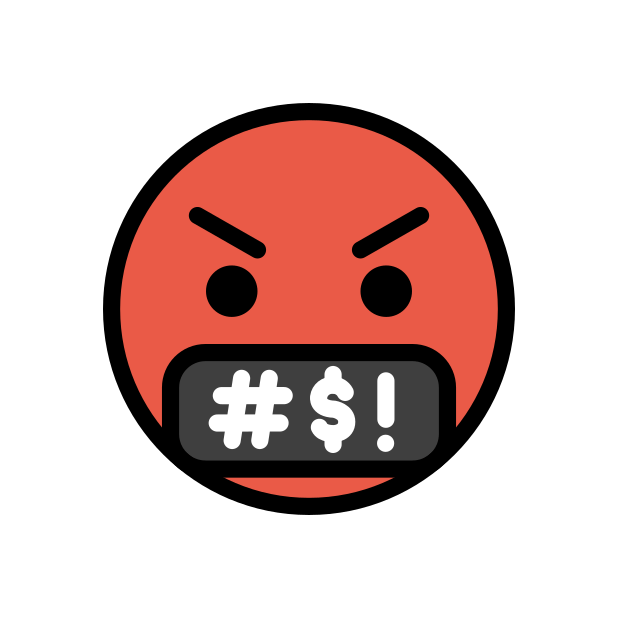
face with symbols on mouth